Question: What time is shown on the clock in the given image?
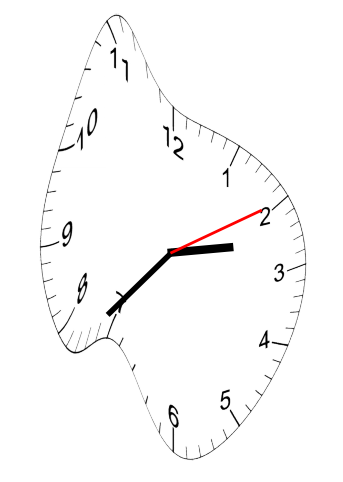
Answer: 02:37:10